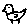
Label: bird